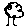
Label: tree